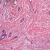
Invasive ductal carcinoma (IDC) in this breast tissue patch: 1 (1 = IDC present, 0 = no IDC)